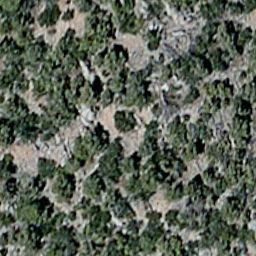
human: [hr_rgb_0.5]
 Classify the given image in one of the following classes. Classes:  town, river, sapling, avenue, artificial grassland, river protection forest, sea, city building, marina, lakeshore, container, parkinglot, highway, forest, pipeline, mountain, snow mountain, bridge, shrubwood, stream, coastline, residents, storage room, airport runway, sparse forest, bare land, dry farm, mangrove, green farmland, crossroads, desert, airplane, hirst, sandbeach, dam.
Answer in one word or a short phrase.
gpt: sparse forest